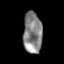
Tissue: prostate
Cell type: Epithelial cells
Senescence score: 0.2766
Nuclear area (px): 756
Mean DAPI intensity: 133.423